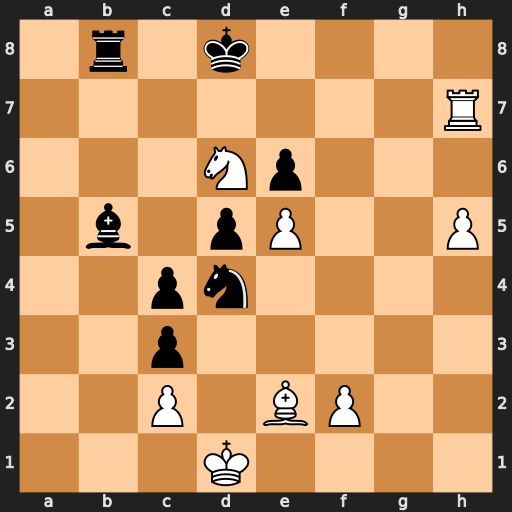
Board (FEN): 1r1k4/7R/3Np3/1b1pP2P/2pn4/2p5/2P1BP2/3K4
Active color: w
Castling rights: -
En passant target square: -
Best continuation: Rh8+ Kd7 Rxb8